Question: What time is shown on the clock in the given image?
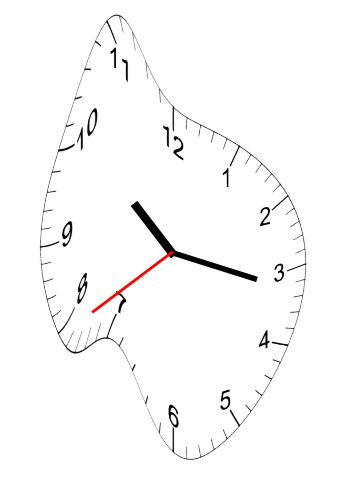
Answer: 10:16:39